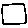
Label: square